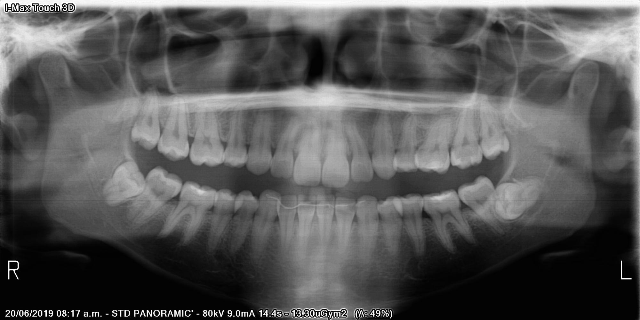
adult